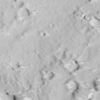
Label: not_dusty